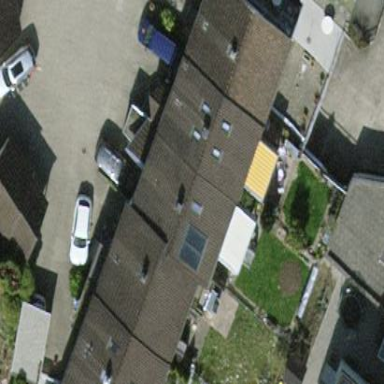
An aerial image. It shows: Terrace building.